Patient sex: M
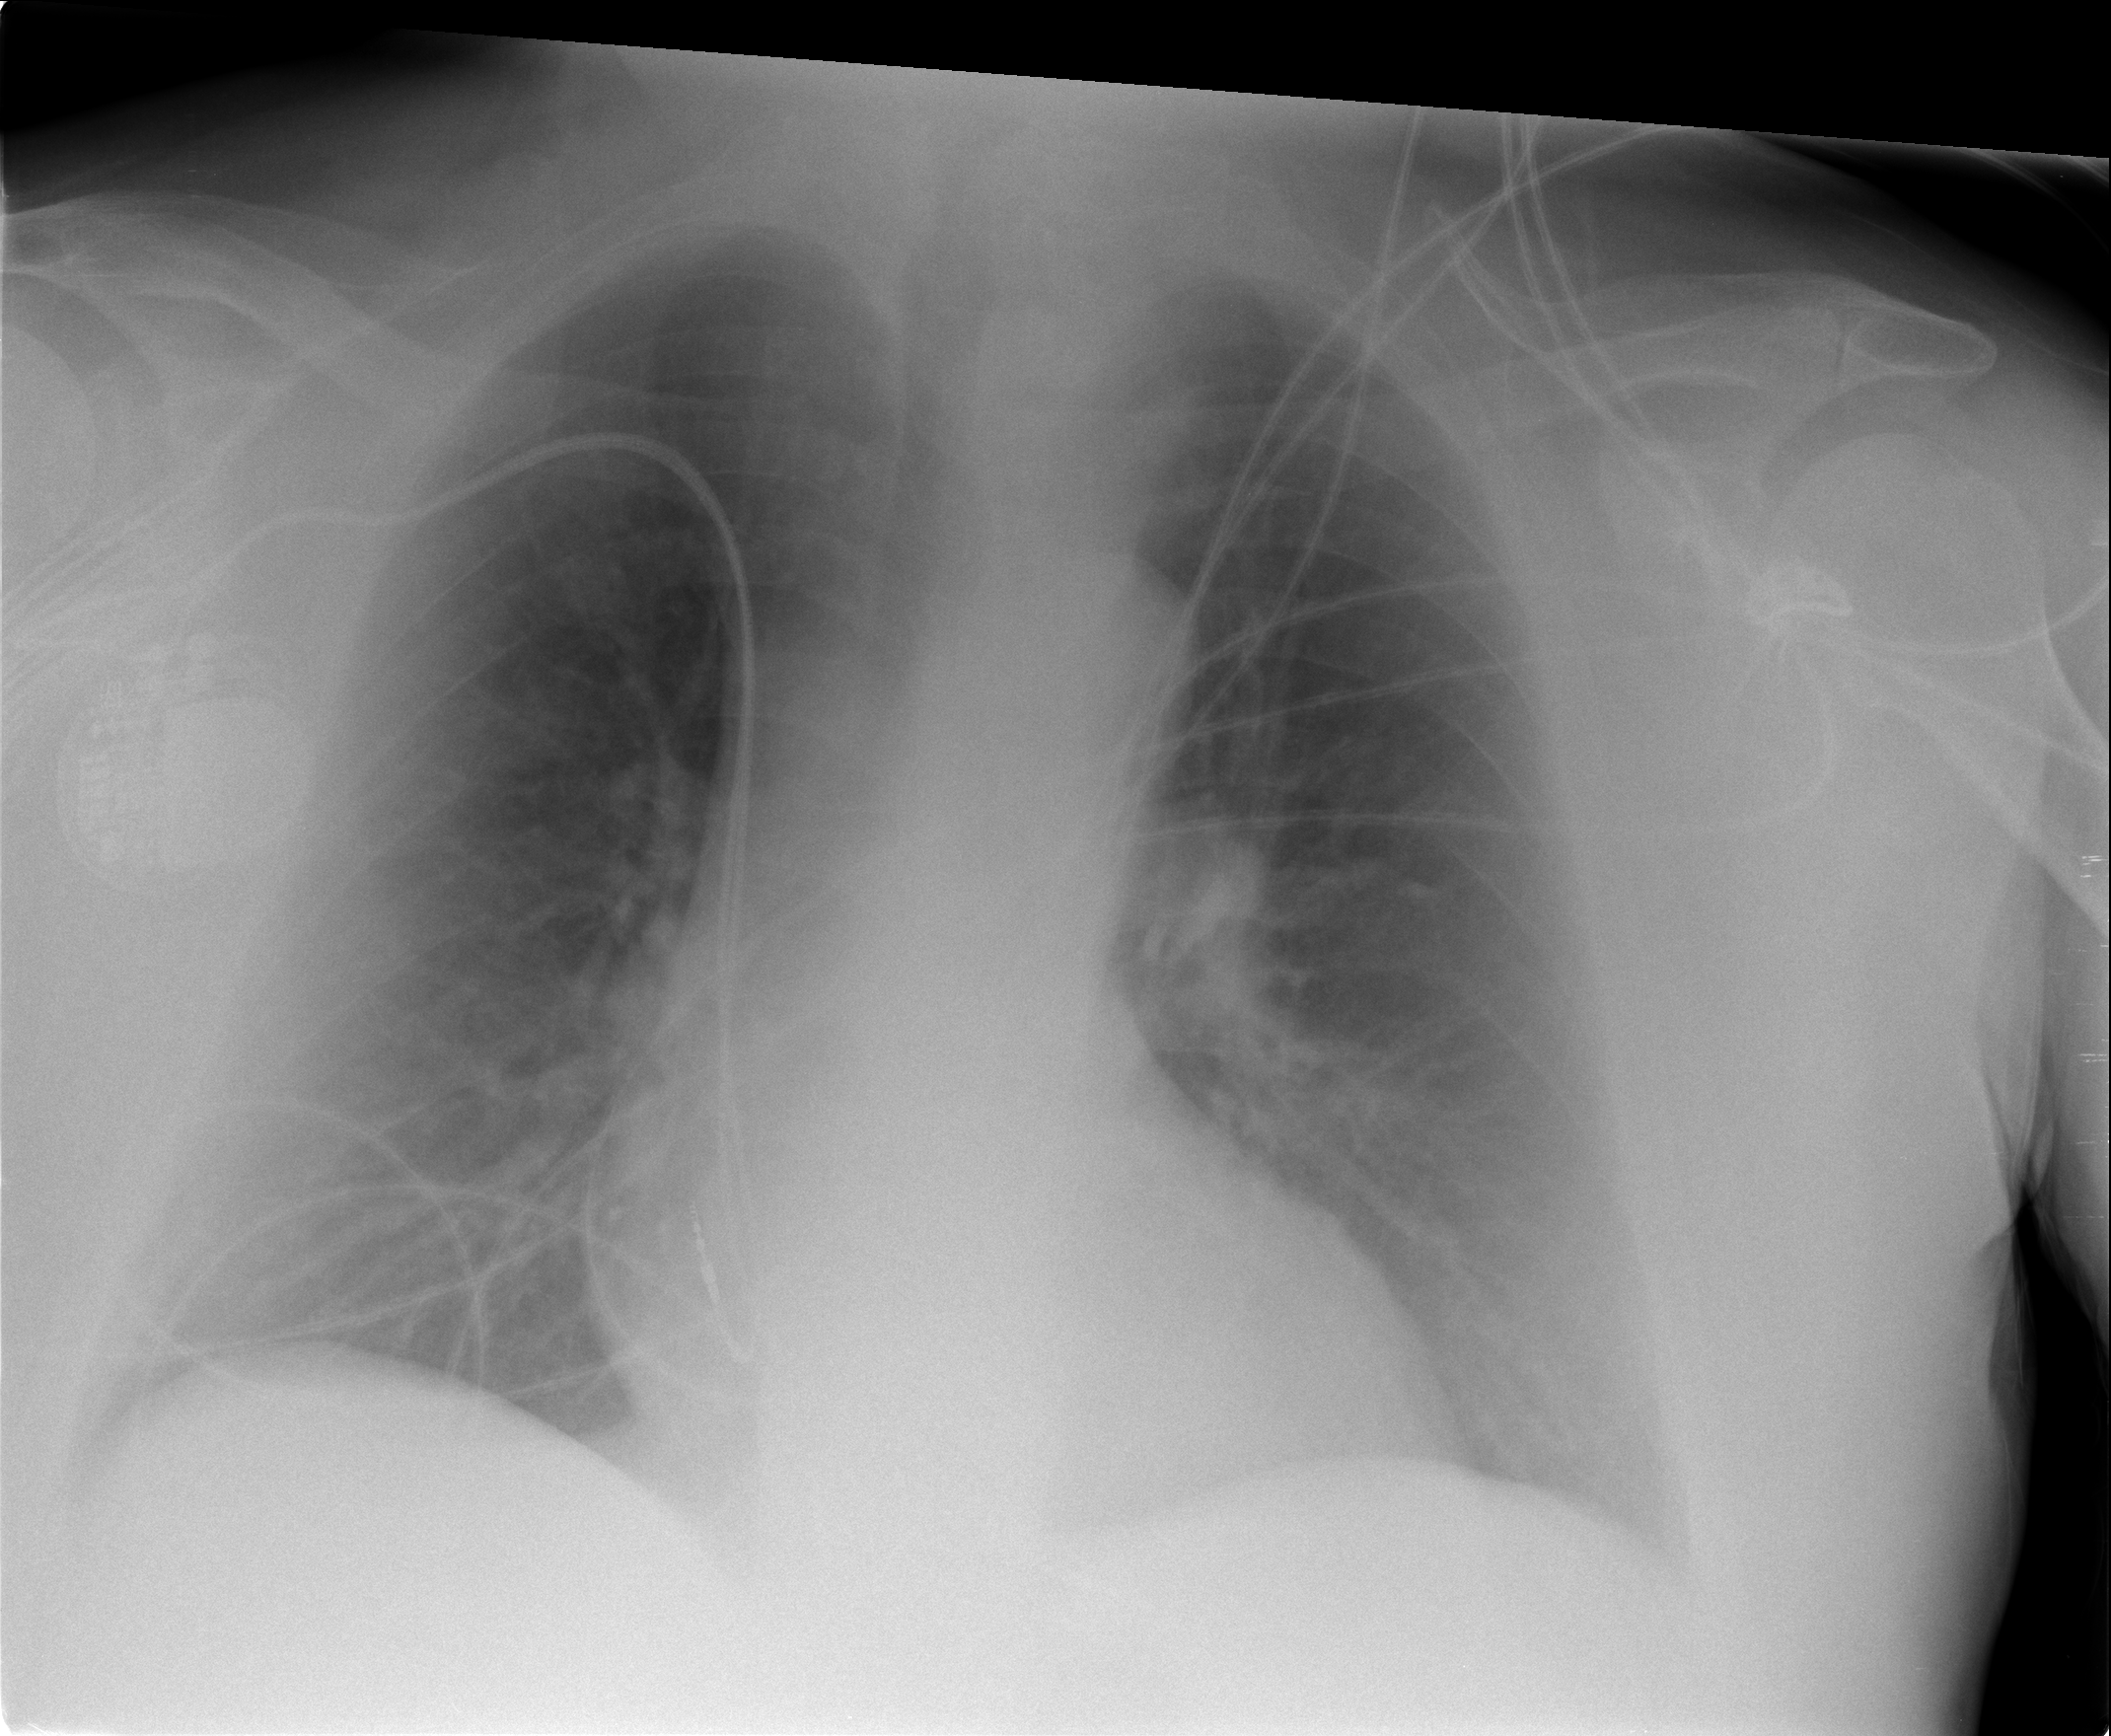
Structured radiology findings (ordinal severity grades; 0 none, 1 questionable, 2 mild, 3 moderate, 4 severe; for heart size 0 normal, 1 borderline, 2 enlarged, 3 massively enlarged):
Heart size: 0
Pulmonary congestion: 2
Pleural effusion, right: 0
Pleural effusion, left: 0
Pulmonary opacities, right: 0
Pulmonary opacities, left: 0
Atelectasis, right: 0
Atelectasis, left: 0